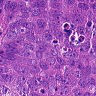
Metastatic tissue present: yes